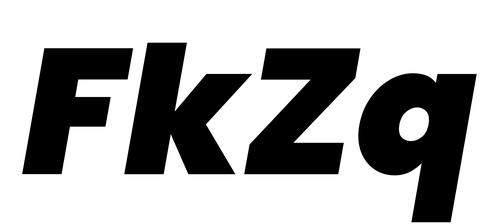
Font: Poppins-BlackItalic